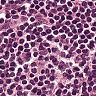
Metastatic tissue present: no